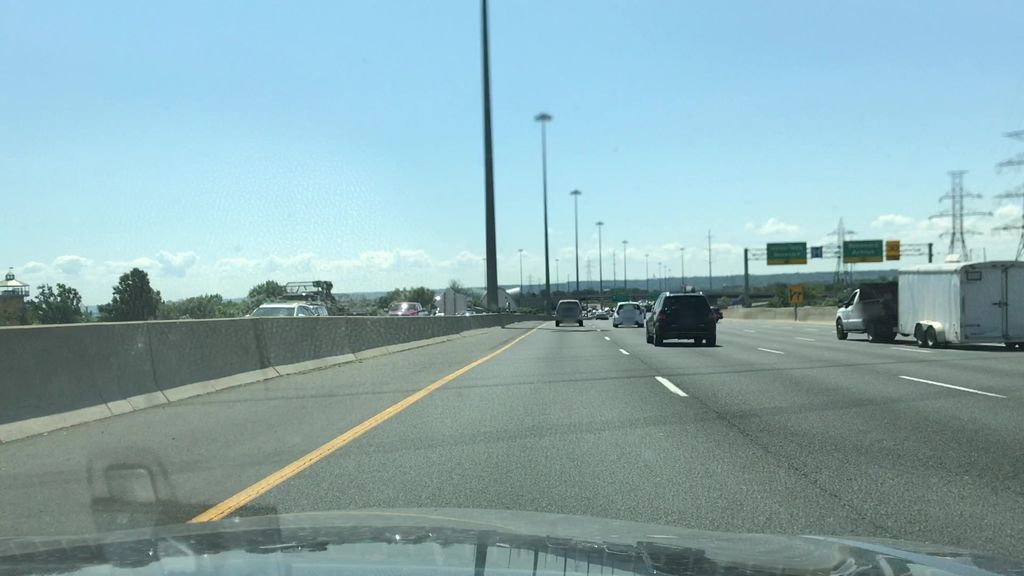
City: hamilton